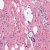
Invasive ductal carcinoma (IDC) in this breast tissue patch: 1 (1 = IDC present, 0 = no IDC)